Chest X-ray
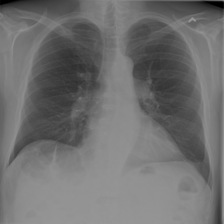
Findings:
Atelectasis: negative
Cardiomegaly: negative
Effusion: negative
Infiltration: negative
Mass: negative
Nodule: negative
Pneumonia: negative
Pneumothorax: negative
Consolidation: negative
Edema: negative
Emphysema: negative
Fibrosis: negative
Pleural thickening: negative
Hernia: negative